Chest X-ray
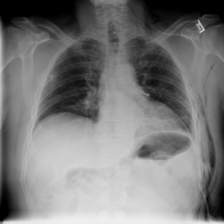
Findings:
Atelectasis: positive
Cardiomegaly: negative
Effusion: negative
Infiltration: negative
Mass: negative
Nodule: negative
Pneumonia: negative
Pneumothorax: positive
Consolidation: negative
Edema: negative
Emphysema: positive
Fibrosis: negative
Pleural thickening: negative
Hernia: negative